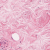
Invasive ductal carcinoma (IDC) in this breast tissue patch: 0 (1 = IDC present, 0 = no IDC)